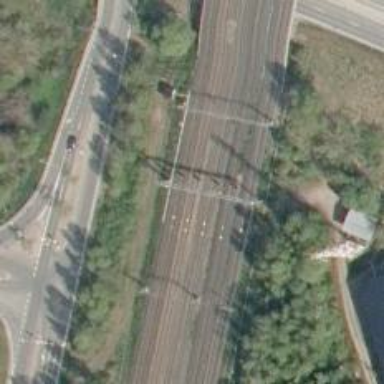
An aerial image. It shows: Railway signal.